Question: I have deeply read the <URL> and I haven't found built-in Methods to get the pixel representation of 'longitude' and 'latitude' on a device. There is nothing under the existing 'Projections', so I don't know how I could overcome this issue.
What I want to make is drawing a 'circle' for my actual 'GPS Location' like this,

NOT like 'n-vertices Polygon' in 'HelloMap3D'.
Getting Pixels of 'lat', 'lon' and 'radius' given 'Zoom Level'under a given 'Projection' is the Challenge because the rest would be calls like this
'''
...
canvas.drawCircle(longitudeInPixel, latitudeInPixel, radiusInPixel, this.paintStroke); // <- For blue circunference
canvas.drawCircle(longitudeInPixel, latitudeInPixel, radiusInPixel, this.paintFill); // <- For blue translucent circle
...
'''
So, how could I turn 'lat', 'lon' and 'radius' into their pixel representation under 'Nutiteq'?
I thank you all in advance.
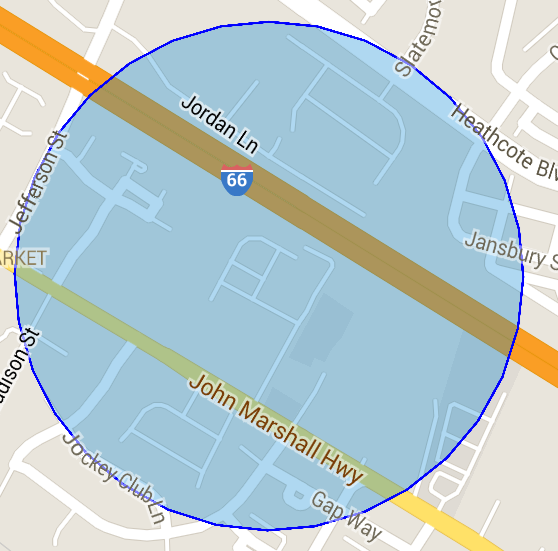
Answer: MapView has worldToScreen() method for this, see <URL> page in the Nutiteq Android demo project wiki.